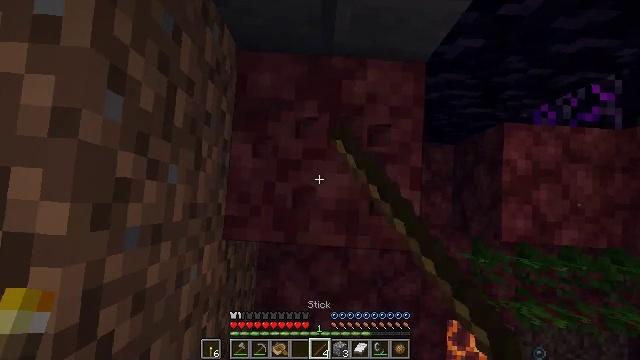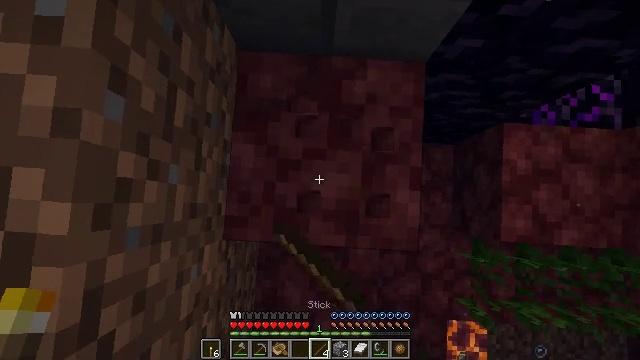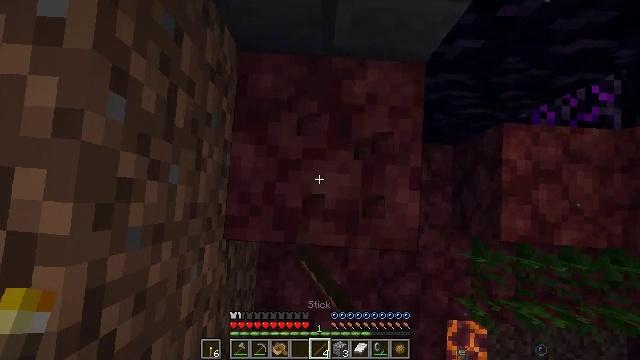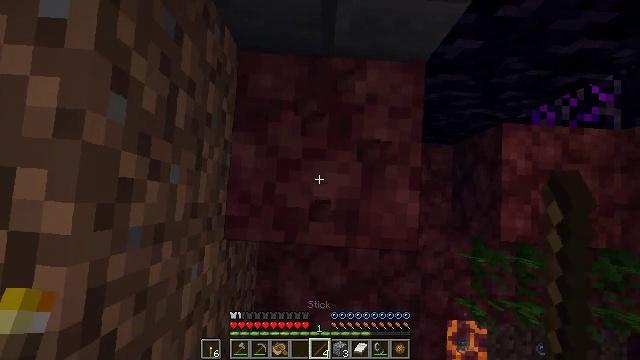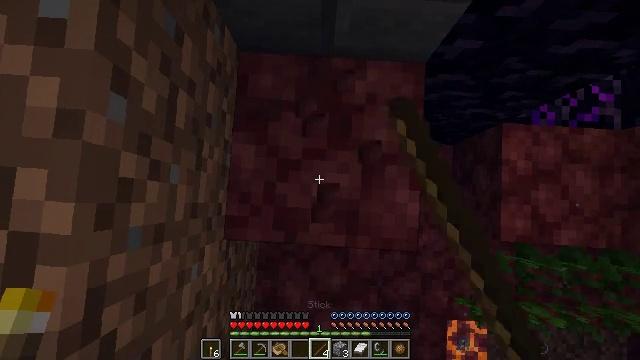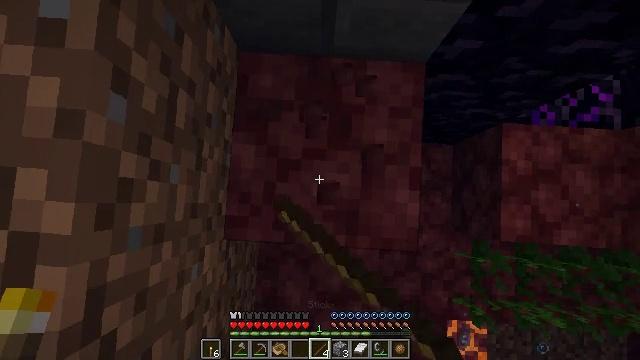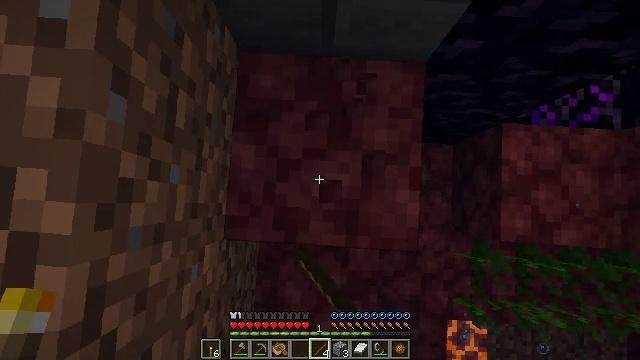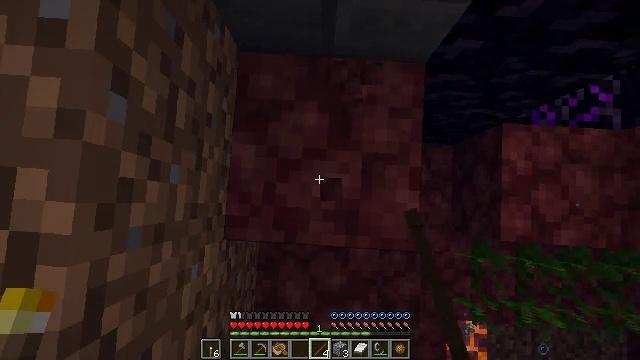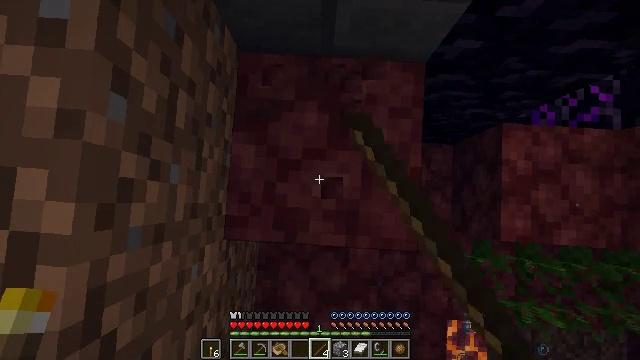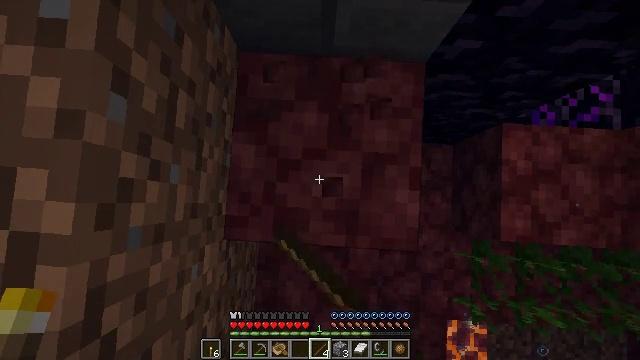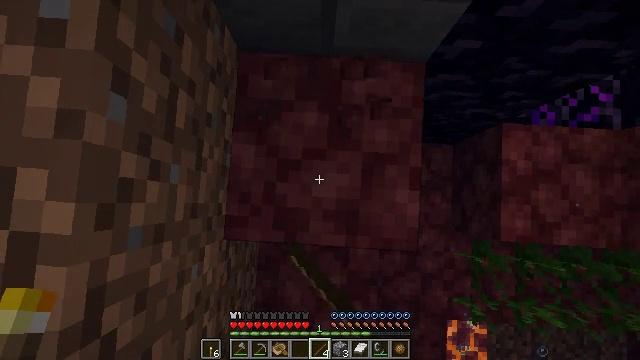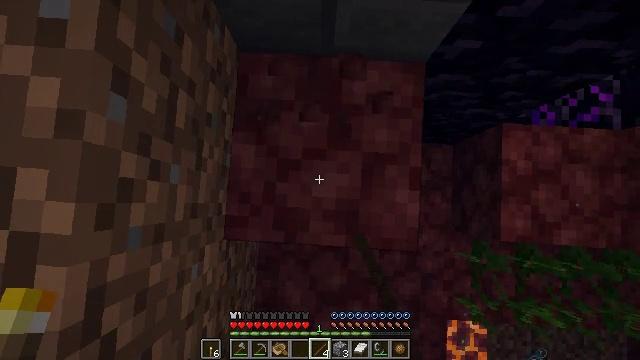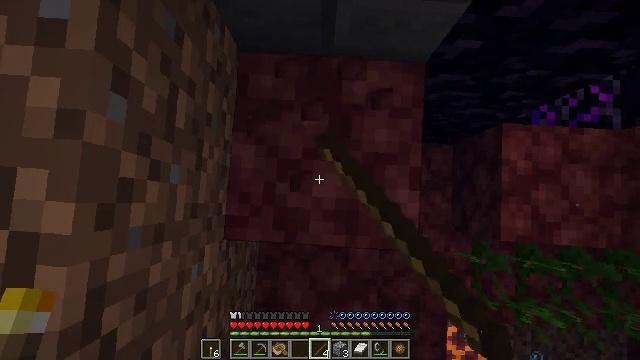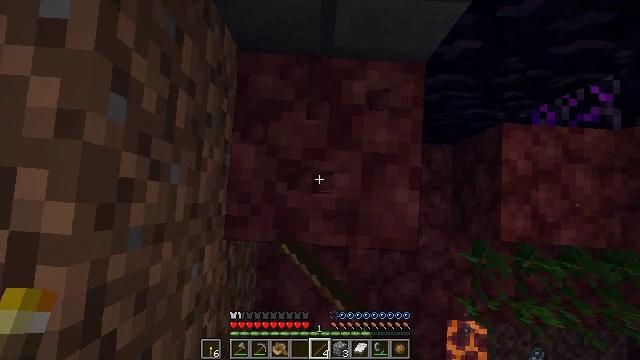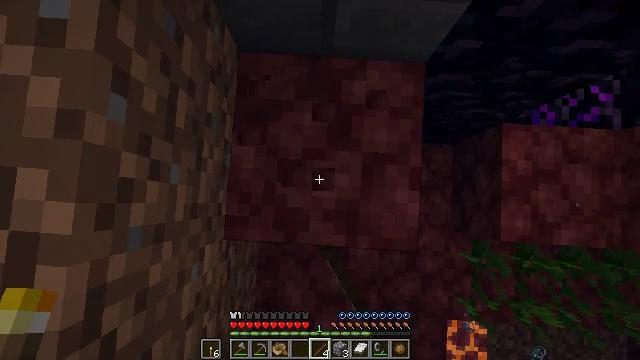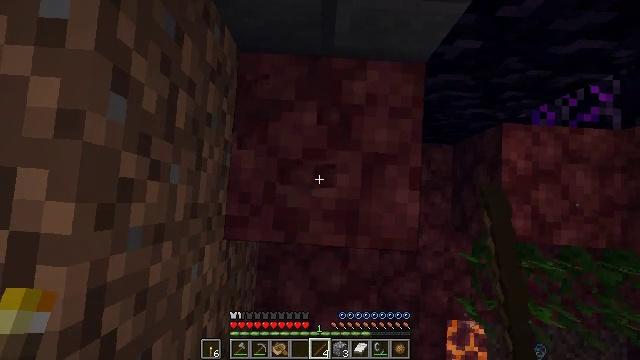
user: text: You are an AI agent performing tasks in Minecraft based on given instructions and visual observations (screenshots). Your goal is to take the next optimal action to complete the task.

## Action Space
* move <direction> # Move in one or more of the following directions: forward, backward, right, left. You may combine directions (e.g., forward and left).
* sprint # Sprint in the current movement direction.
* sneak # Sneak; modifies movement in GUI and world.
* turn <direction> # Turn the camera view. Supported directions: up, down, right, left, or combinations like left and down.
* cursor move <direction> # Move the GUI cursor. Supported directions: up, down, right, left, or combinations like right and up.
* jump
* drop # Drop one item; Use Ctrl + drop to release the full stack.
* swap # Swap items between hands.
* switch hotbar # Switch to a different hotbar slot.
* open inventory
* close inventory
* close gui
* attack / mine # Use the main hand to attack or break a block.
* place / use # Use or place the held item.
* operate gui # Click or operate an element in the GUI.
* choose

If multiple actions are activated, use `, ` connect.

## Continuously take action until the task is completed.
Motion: motion action
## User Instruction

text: Collect seagrass by hand or tool.
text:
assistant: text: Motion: attack / mine
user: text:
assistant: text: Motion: attack / mine
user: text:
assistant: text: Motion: attack / mine
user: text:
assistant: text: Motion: attack / mine
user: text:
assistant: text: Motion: attack / mine
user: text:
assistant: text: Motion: attack / mine
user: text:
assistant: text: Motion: attack / mine
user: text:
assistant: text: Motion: attack / mine
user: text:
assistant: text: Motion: attack / mine
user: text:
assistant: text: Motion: attack / mine
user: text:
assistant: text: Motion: attack / mine
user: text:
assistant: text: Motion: attack / mine
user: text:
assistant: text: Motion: attack / mine
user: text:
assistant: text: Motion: attack / mine
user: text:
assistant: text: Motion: attack / mine
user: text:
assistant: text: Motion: attack / mine
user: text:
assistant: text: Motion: attack / mine
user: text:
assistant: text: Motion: attack / mine
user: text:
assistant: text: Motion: turn right, attack / mine
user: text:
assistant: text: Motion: turn right and down, attack / mine
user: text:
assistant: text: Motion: turn right, attack / mine
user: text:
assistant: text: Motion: attack / mine
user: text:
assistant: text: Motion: attack / mine
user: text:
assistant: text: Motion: attack / mine
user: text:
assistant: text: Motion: attack / mine
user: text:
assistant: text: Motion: attack / mine
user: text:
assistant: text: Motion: turn right, attack / mine
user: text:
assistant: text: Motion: turn right and down, attack / mine
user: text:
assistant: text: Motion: turn right, attack / mine
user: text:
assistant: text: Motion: turn right, attack / mine